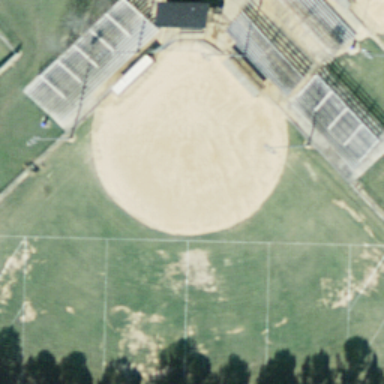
This is an old baseball diamond .